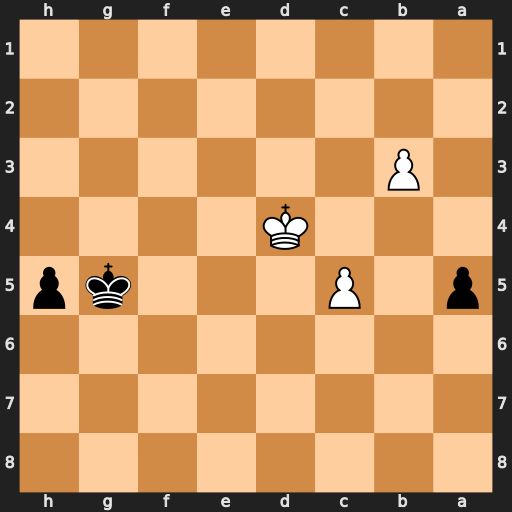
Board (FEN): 8/8/8/p1P3kp/3K4/1P6/8/8
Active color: b
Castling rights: -
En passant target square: -
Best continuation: Kf6 c6 Ke7 c7 Kd7